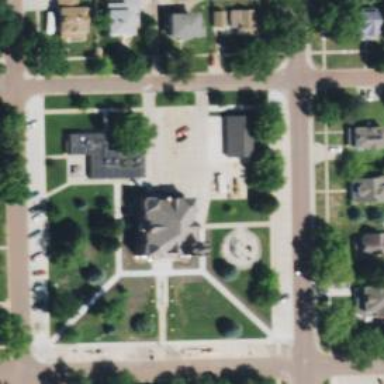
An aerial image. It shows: Town hall.